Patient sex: F
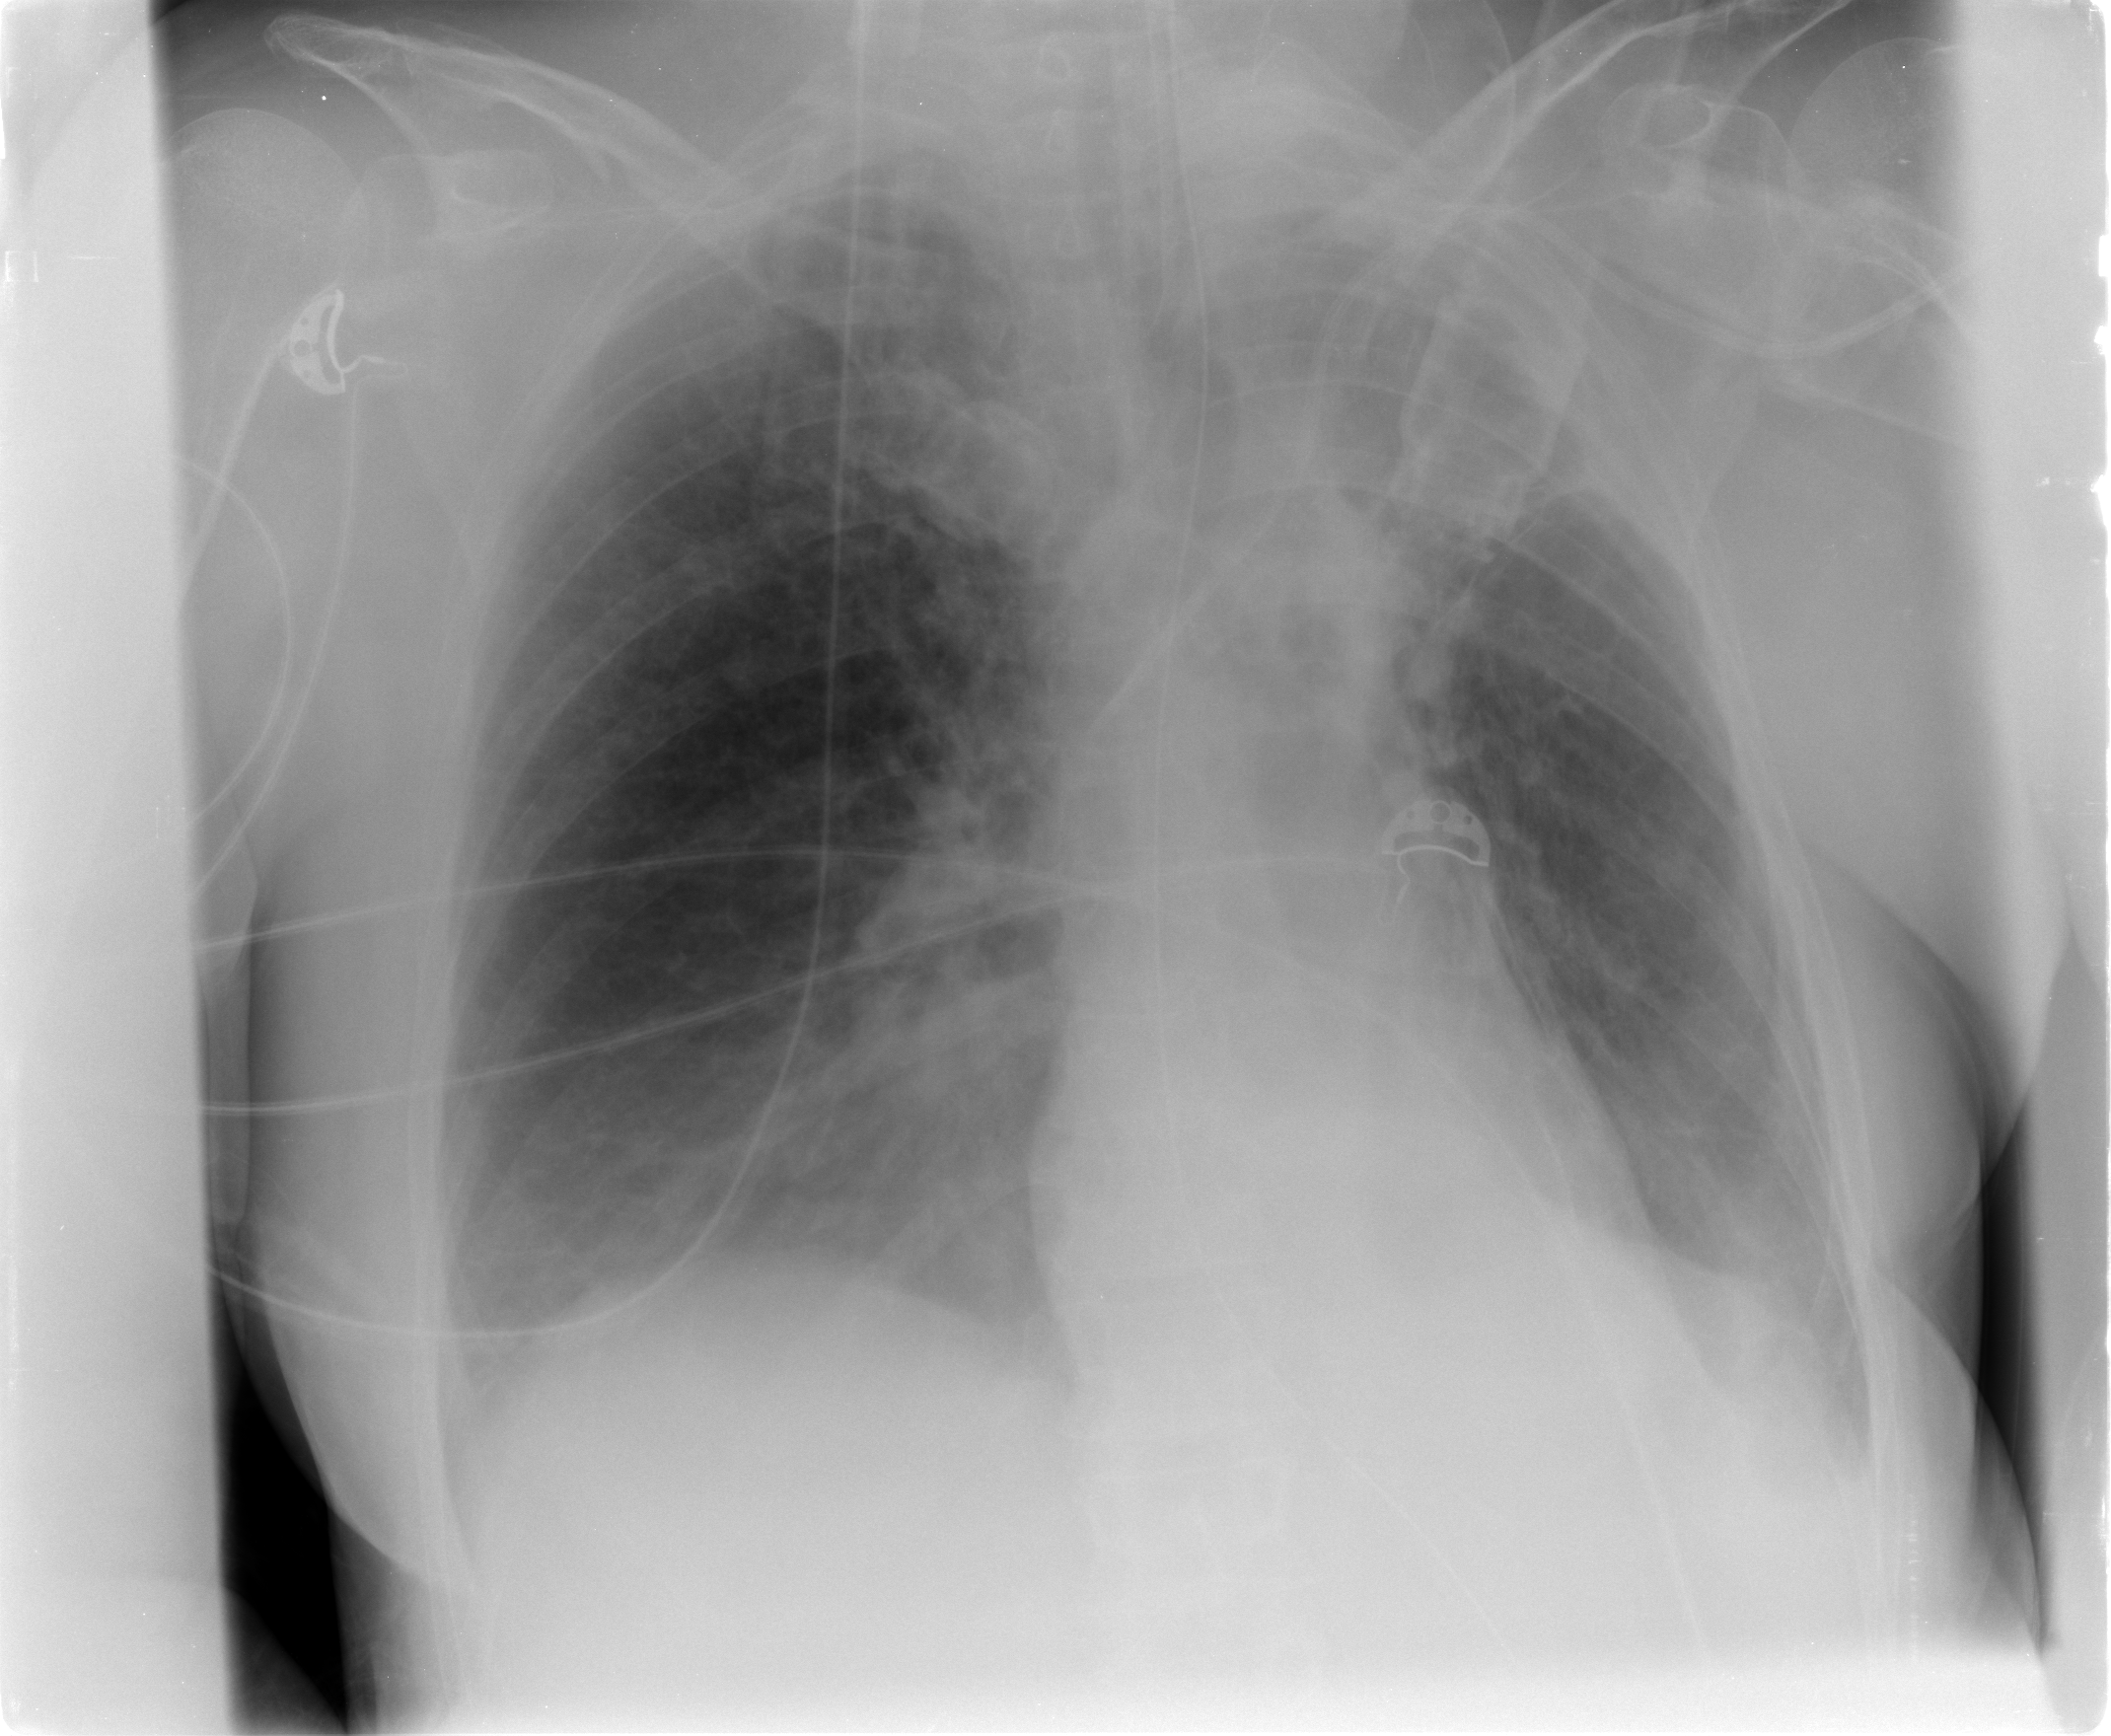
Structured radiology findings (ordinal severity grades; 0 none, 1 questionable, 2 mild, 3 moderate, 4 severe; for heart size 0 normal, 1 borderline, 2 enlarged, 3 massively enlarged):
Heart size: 0
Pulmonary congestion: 1
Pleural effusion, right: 1
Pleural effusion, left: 0
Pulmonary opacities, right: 2
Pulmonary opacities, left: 2
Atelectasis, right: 2
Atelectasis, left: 2